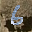
Label: 6